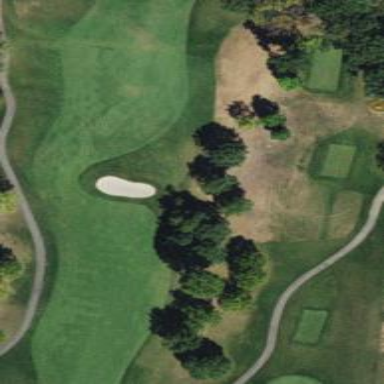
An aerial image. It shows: Well-maintained grassy area designated for golfing. It is mown fairway used for the sport of golf.